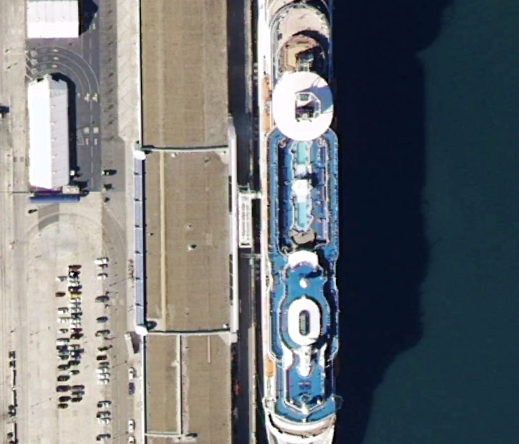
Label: Megayacht